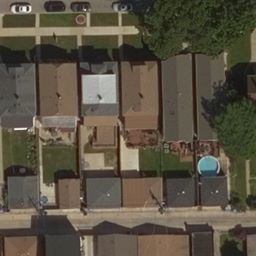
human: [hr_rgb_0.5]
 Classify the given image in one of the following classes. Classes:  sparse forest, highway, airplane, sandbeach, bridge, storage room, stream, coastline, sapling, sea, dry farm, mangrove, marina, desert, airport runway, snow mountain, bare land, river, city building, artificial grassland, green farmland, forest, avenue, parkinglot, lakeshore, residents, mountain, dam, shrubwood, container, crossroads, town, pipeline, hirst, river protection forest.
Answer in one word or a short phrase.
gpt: residents